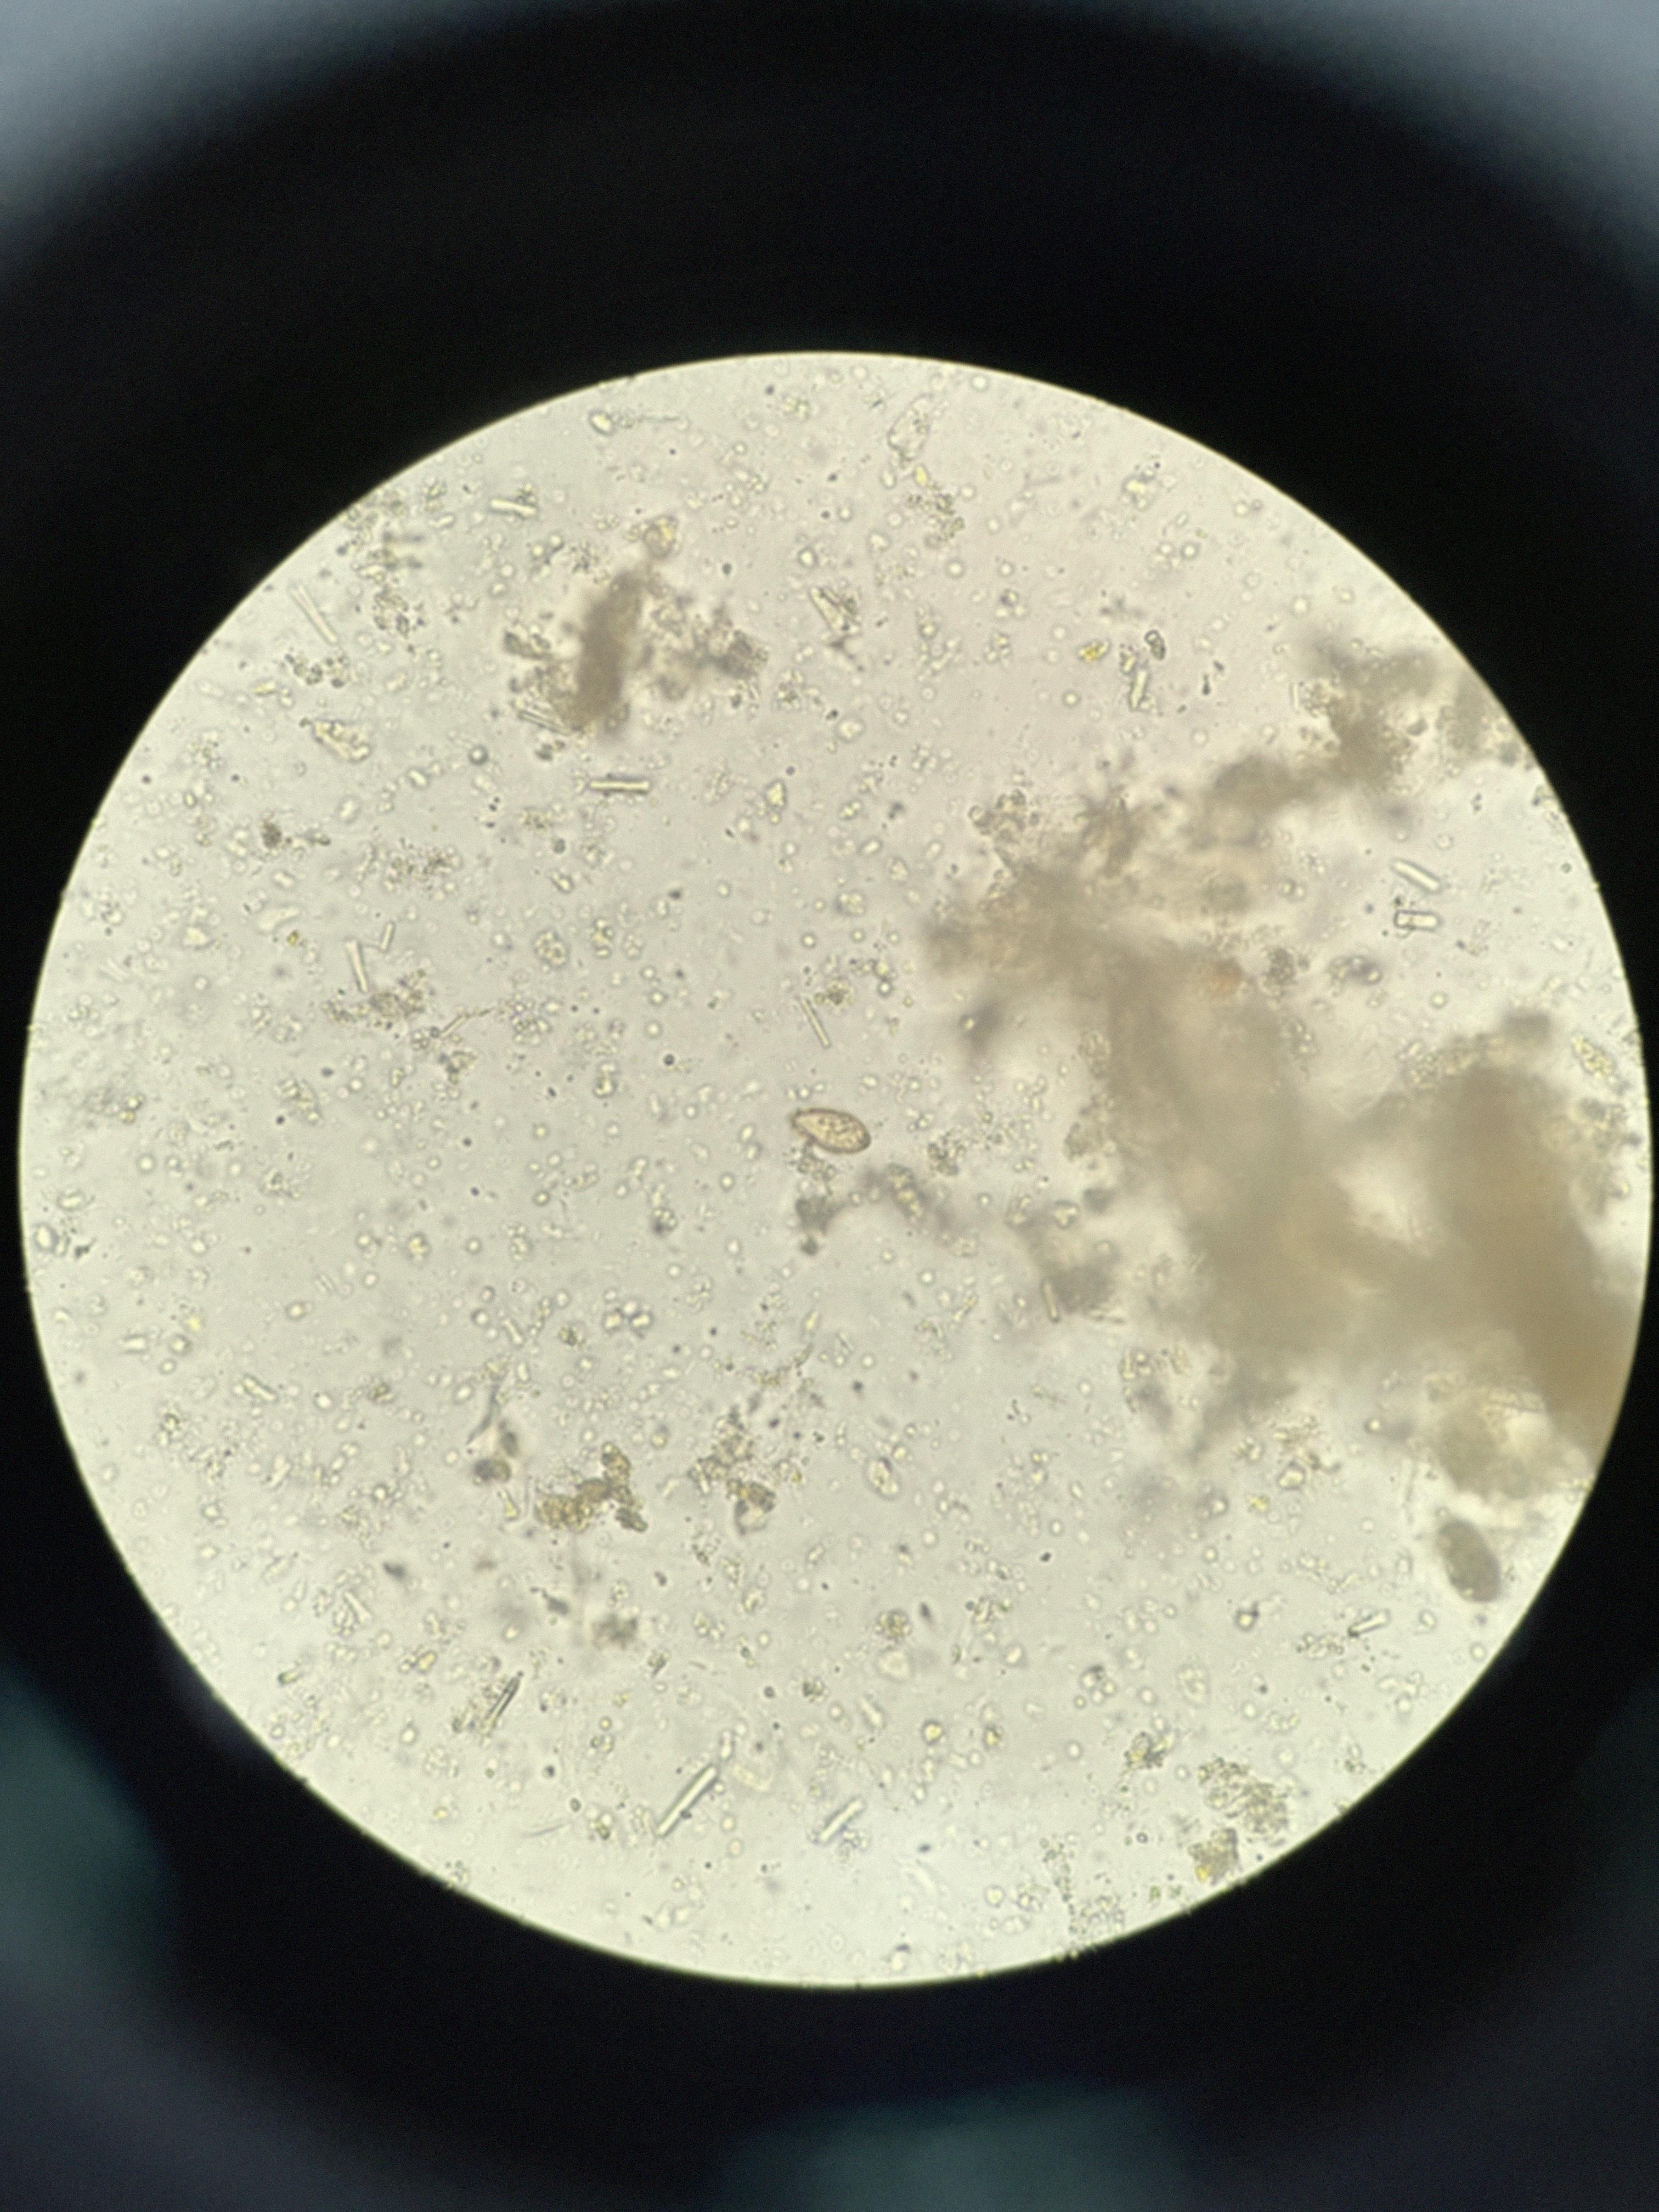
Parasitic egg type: Opisthorchis viverrine